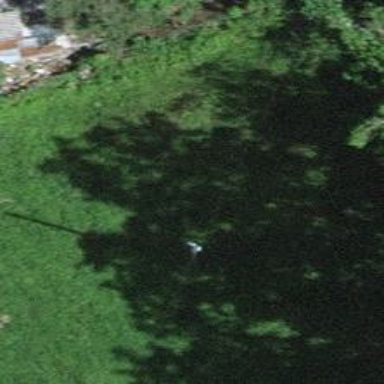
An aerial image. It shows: Minor power line.